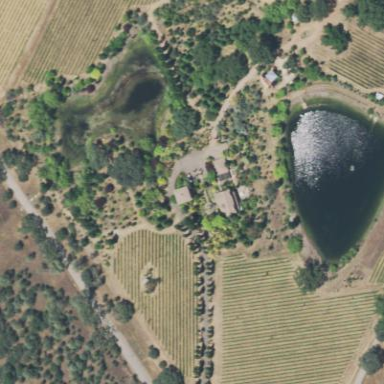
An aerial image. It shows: Vineyard with grape crops.